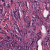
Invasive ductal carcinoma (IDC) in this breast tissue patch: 1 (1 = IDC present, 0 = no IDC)